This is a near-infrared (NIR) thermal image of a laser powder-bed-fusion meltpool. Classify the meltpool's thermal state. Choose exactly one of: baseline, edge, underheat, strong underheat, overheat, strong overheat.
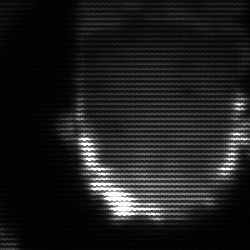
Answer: baseline